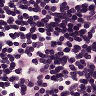
Metastatic tissue present: no